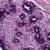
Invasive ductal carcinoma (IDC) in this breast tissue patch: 0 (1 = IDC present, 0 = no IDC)